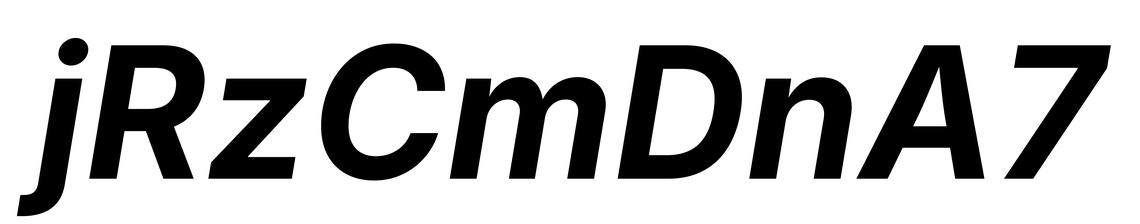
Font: Inter-Italic_Bold_Italic